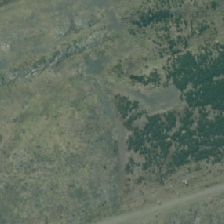
Land cover: harvested_forest